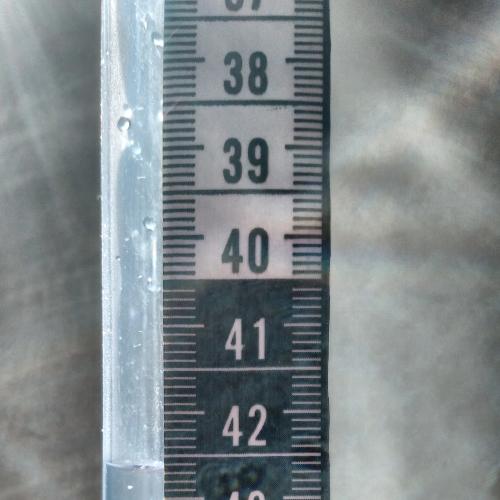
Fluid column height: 42.6 cm